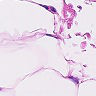
Metastatic tissue present: no